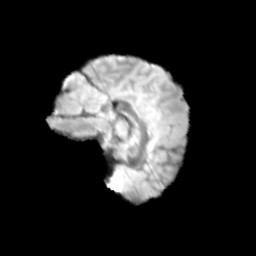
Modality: T2w
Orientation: sagittal
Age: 10
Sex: female
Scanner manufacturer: siemens
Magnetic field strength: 3 T
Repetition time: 3.8 s
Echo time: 0.07 s